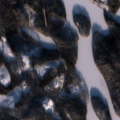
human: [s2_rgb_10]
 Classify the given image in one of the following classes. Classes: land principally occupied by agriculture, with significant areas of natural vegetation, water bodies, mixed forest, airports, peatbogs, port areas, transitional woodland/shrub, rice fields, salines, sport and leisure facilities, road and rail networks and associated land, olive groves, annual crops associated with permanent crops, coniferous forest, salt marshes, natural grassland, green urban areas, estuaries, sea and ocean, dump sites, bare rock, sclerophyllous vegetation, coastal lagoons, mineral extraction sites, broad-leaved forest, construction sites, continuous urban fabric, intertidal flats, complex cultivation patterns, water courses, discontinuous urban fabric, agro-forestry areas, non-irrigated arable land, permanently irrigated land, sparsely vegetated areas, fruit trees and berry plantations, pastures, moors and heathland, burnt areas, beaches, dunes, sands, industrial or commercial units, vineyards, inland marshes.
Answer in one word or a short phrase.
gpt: land principally occupied by agriculture, with significant areas of natural vegetation, coniferous forest, mixed forest, water bodies